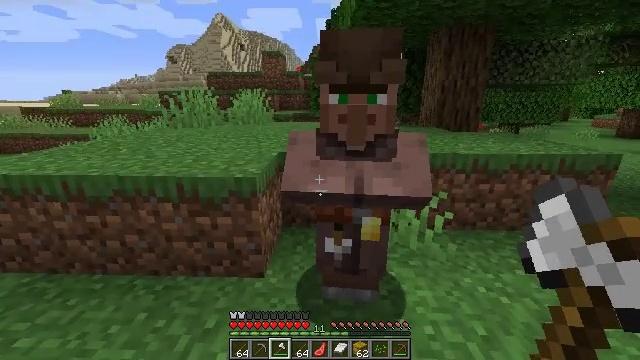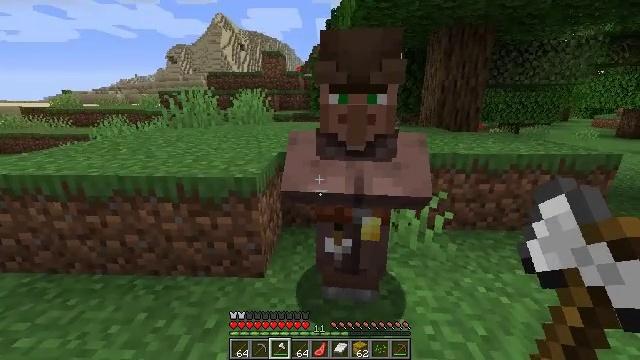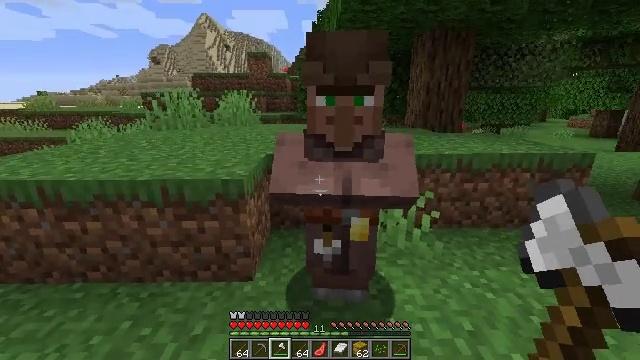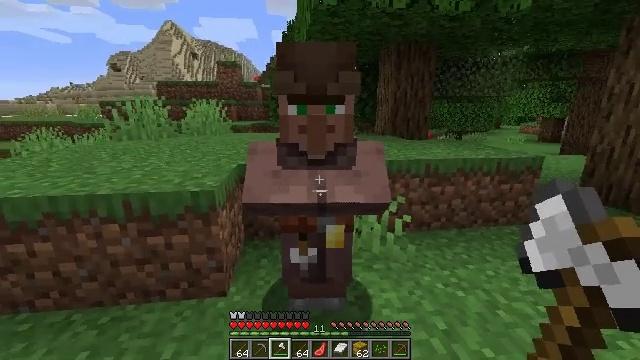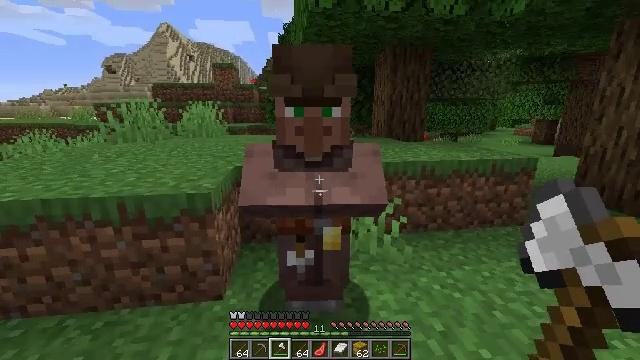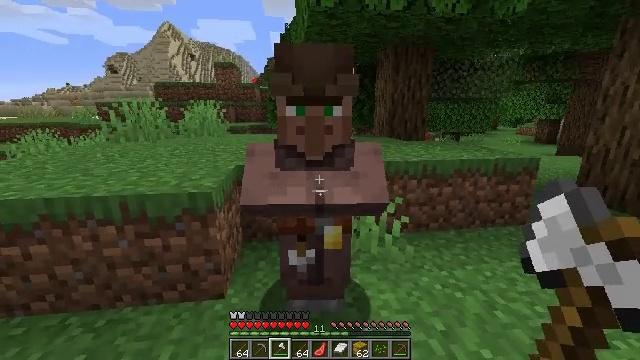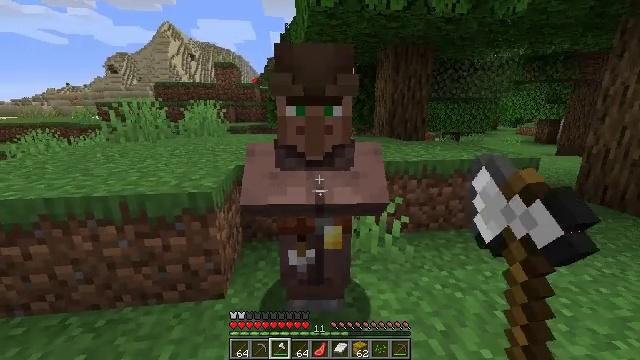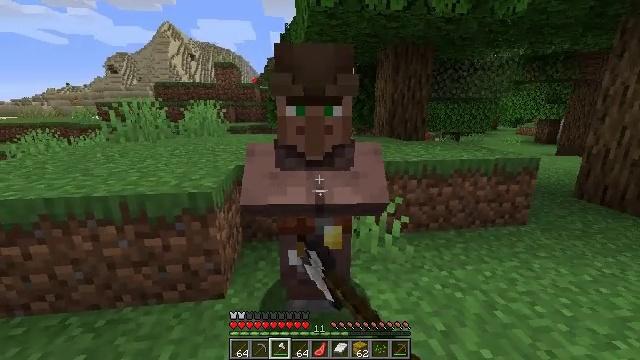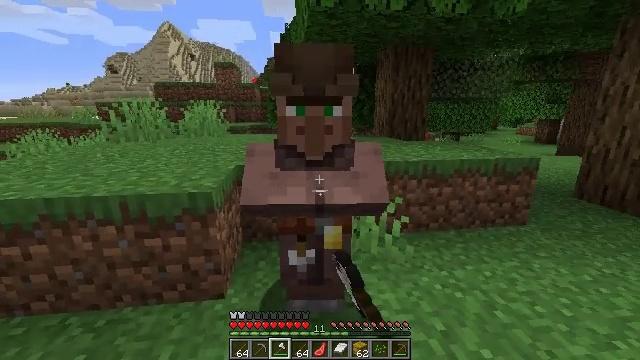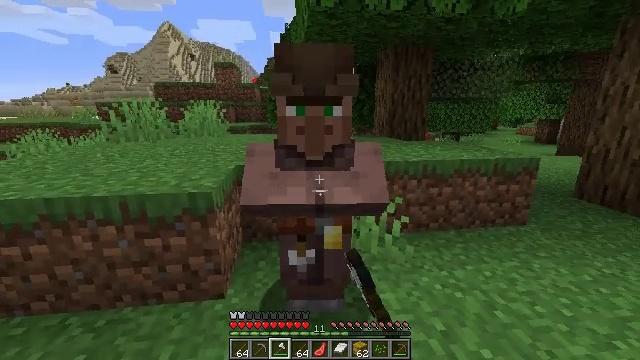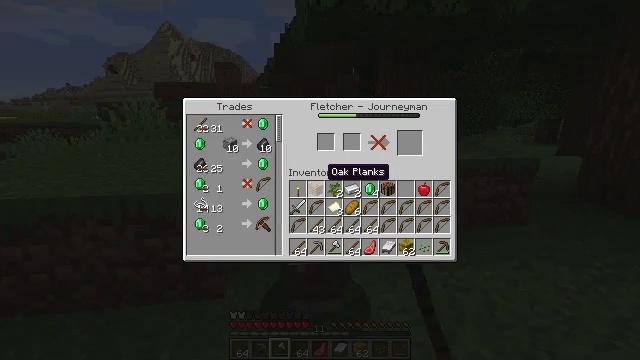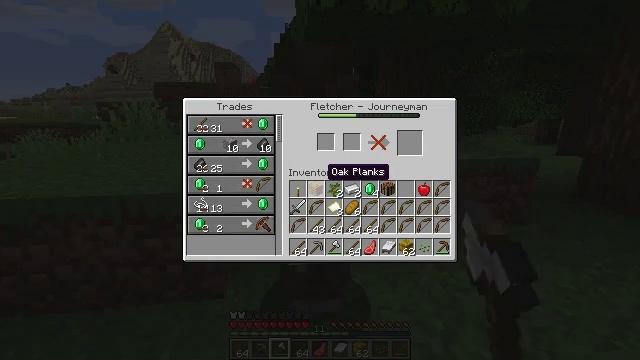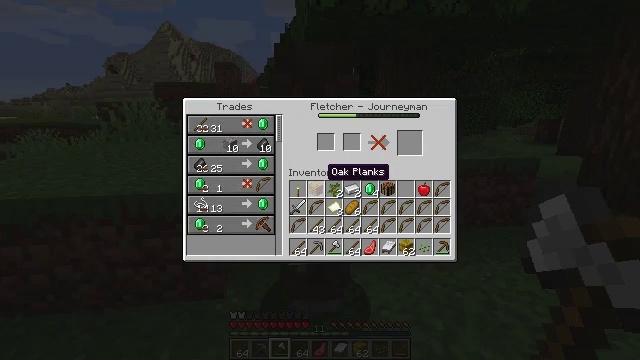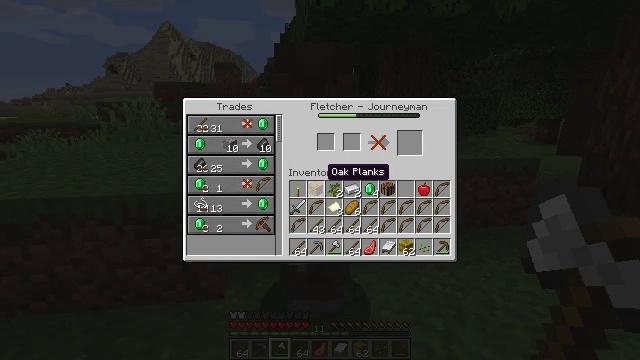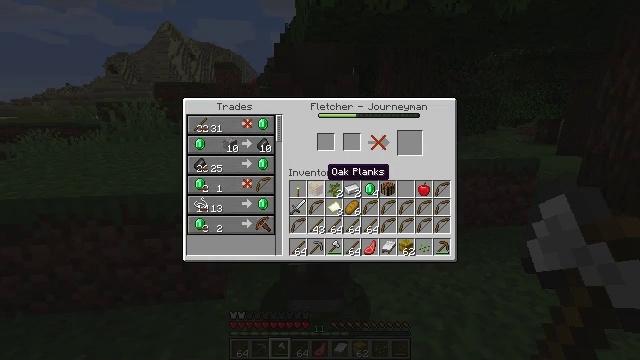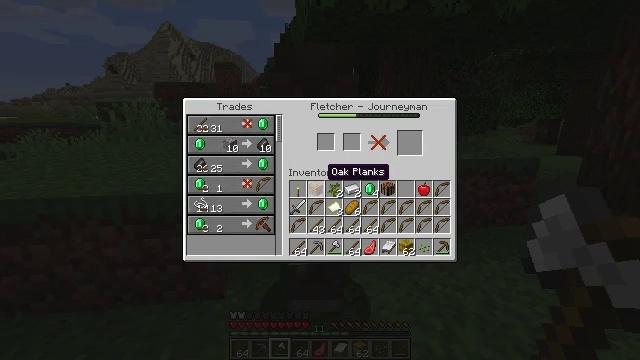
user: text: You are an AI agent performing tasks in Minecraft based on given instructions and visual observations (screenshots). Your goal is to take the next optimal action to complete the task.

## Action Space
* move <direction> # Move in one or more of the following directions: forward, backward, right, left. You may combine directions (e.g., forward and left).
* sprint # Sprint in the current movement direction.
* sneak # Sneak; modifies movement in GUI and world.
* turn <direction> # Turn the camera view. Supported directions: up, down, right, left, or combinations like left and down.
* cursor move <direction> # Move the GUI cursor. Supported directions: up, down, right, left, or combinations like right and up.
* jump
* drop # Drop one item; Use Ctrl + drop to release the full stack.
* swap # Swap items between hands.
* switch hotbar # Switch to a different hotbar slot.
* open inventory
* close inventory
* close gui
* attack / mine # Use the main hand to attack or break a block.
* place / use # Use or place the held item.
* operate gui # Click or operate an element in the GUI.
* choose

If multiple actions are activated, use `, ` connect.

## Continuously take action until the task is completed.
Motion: motion action
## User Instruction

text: Use the crafting table to make a crossbow.
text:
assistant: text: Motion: no_op
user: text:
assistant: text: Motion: turn right
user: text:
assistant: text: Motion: turn right and up
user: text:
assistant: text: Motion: no_op
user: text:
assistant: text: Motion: use / place
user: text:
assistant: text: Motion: use / place
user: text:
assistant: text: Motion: no_op
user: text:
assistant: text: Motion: no_op
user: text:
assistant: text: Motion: no_op
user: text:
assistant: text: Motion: open gui
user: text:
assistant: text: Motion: no_op
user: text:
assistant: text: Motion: no_op
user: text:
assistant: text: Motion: no_op
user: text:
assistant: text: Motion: no_op
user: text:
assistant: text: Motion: no_op
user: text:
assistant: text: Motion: cursor move left
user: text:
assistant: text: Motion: cursor move left and down
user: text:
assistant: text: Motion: cursor move left and down
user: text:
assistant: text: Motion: cursor move left and down
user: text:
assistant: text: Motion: no_op
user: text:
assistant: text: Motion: no_op
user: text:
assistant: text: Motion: no_op
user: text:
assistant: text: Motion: no_op
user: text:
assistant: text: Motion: no_op
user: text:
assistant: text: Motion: no_op
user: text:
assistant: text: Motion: no_op
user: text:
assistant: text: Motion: no_op
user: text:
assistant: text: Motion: no_op
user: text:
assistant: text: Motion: no_op
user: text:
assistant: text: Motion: no_op